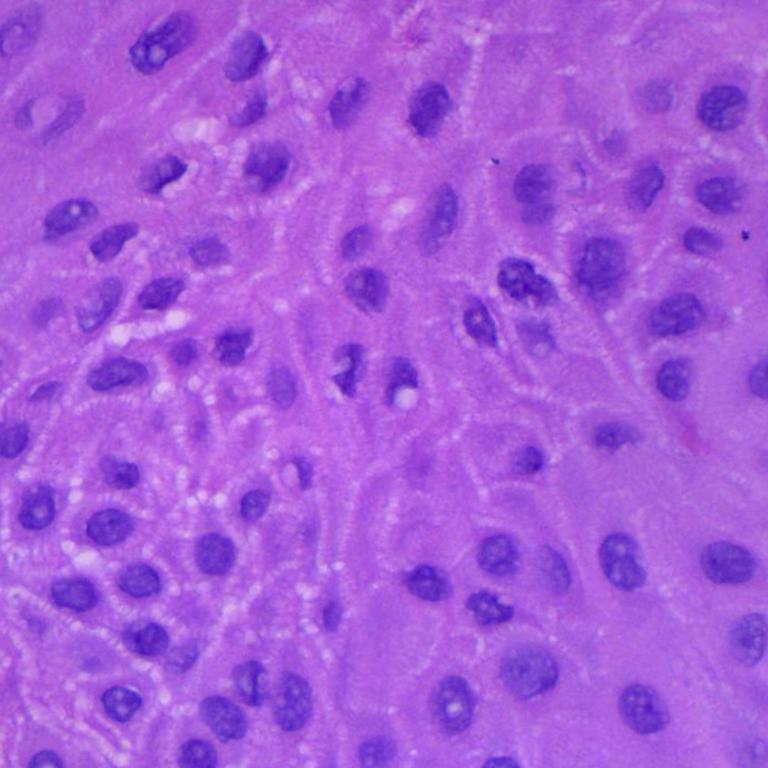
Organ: lung
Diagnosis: squamous carcinomas